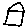
Label: house